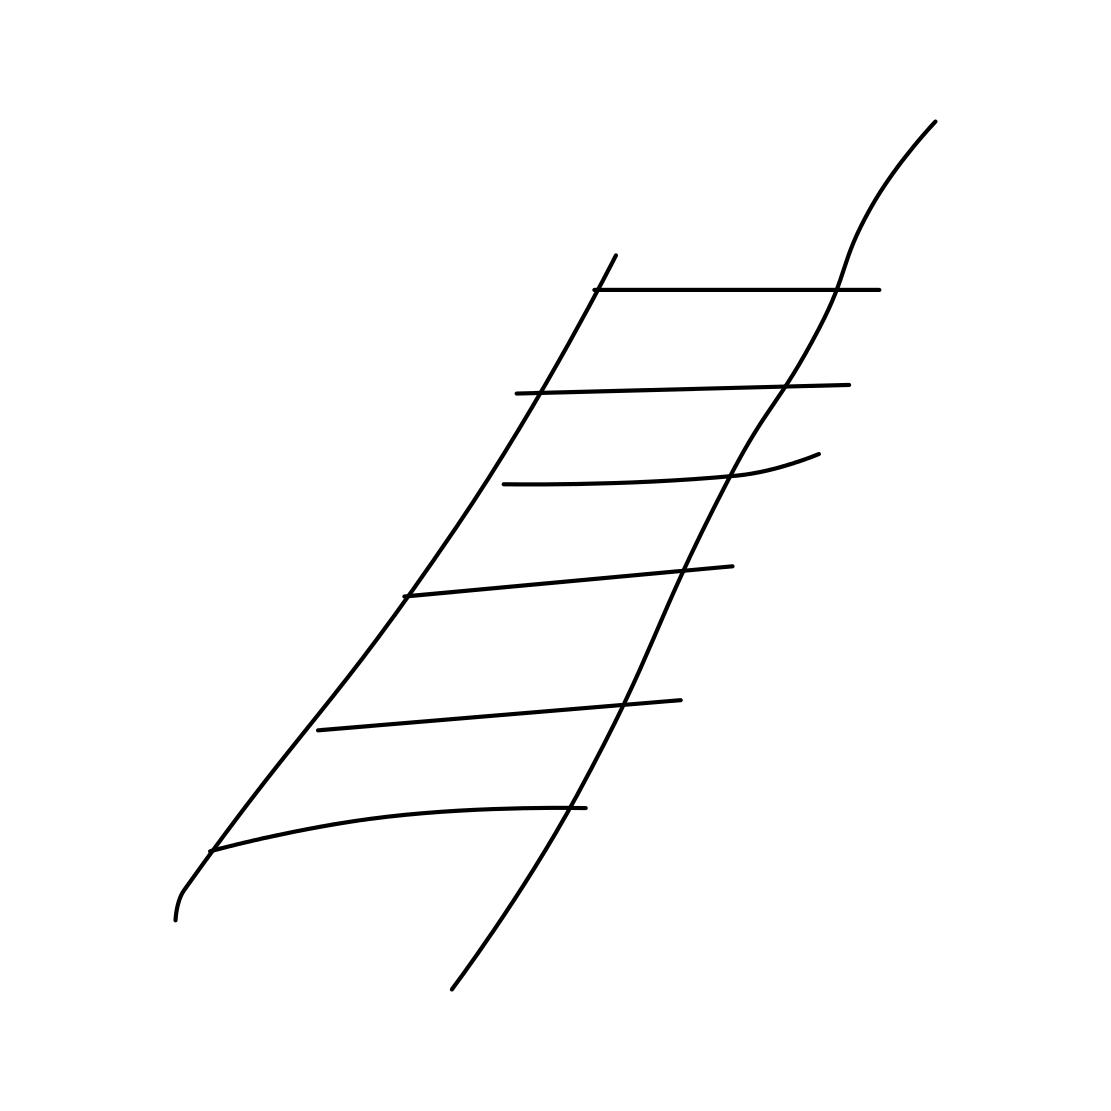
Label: ladder